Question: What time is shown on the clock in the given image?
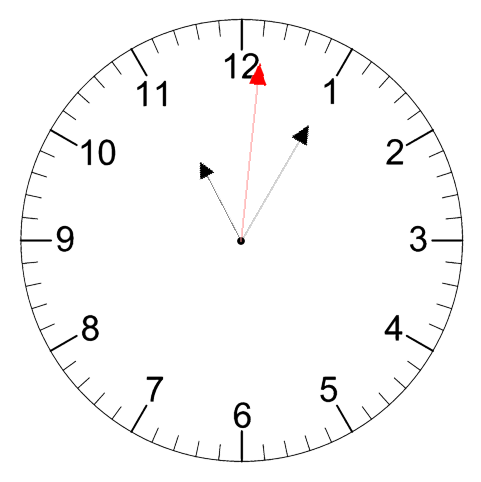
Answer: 11:05:01